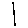
Label: line